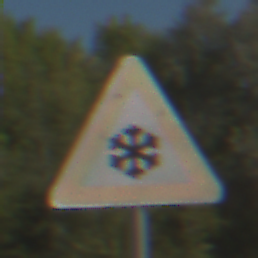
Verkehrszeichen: SchneeOderEisglaette
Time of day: Midday
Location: Outdoor (Nature)
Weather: Clear
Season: Summer
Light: Natural